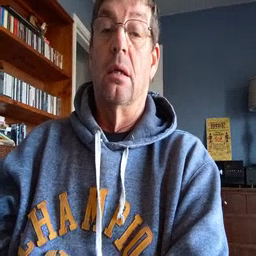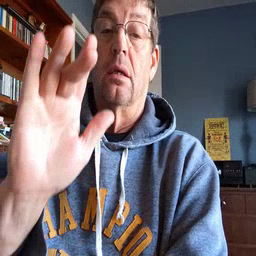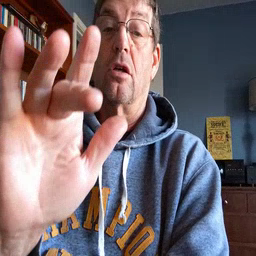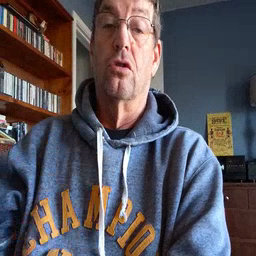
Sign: touch